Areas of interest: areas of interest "School"
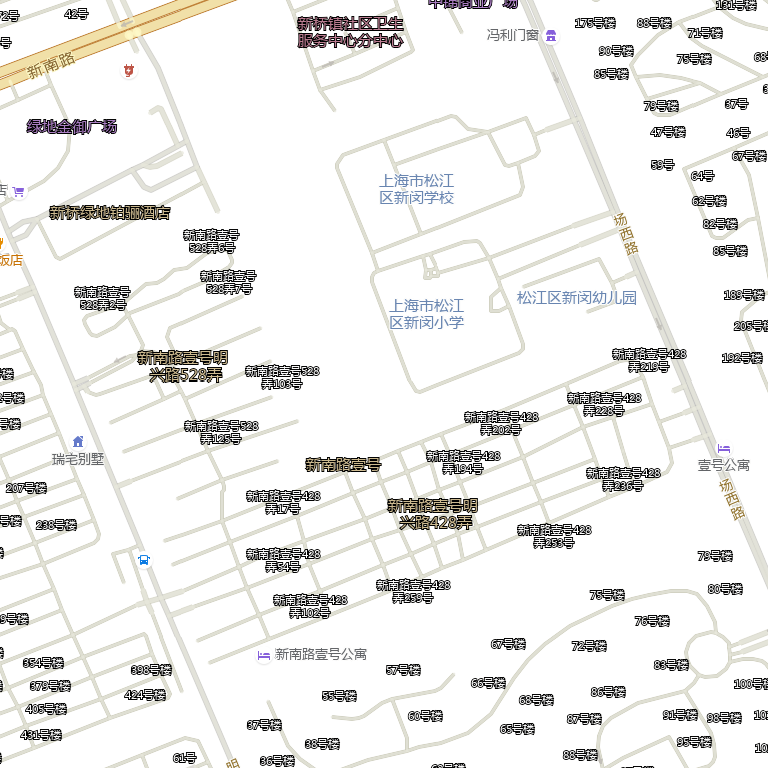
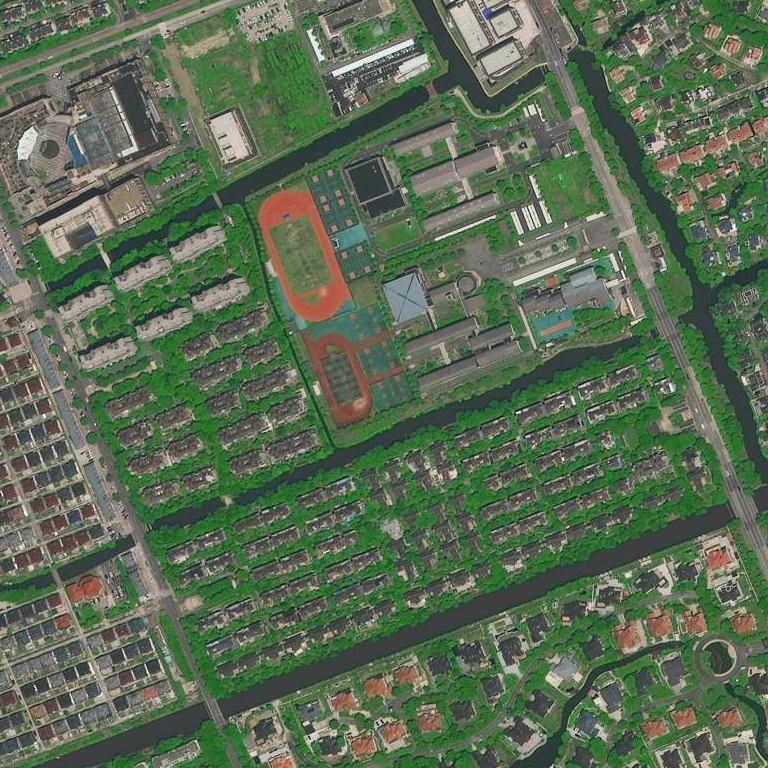